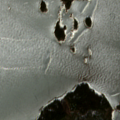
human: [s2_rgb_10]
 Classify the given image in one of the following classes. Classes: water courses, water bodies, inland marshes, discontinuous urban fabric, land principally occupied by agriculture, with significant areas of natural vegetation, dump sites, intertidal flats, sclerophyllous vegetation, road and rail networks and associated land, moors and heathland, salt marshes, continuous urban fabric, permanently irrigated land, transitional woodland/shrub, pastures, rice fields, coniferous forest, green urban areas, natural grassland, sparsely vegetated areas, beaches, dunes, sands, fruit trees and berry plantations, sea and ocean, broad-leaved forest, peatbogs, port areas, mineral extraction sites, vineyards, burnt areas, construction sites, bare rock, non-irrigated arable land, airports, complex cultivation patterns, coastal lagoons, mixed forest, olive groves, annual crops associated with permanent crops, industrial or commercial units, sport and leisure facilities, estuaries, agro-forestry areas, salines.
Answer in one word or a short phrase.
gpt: coniferous forest, sea and ocean